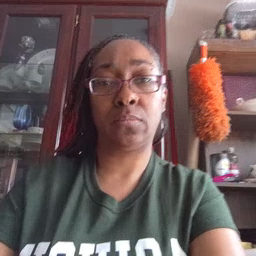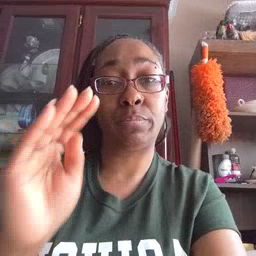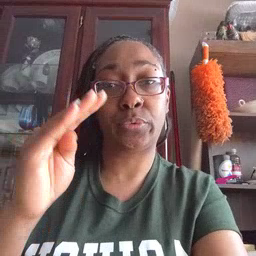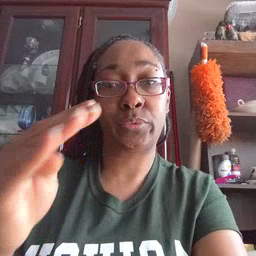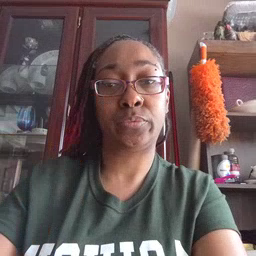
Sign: blue